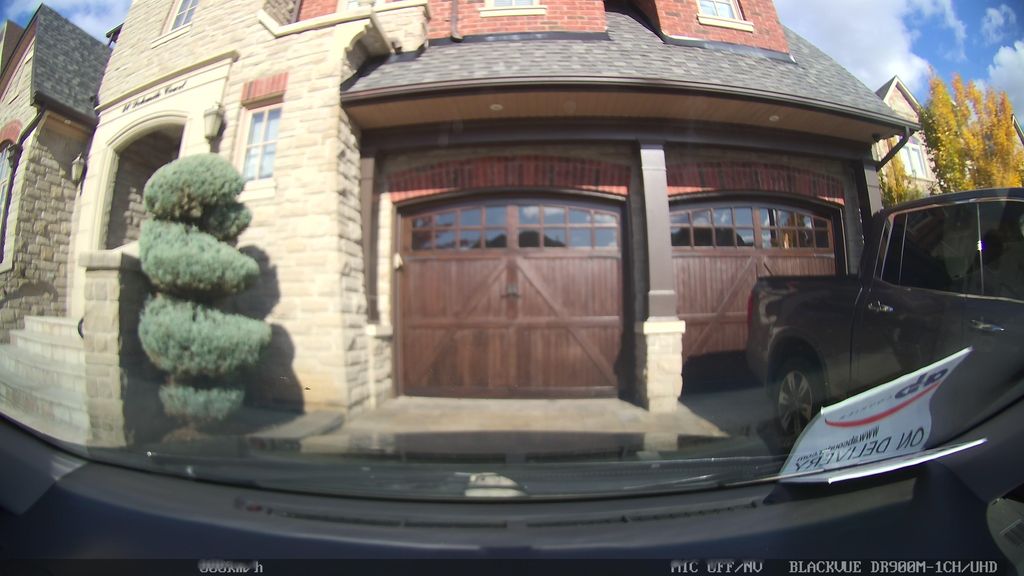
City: toronto